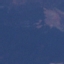
Land use / land cover class: HerbaceousVegetation